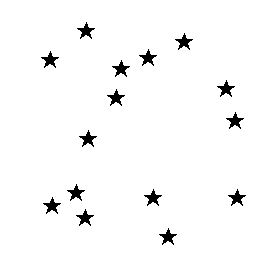
Squares: 0
Triangles: 0
Stars: 15
Total shapes: 15